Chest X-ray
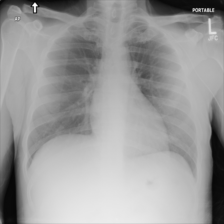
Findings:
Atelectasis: negative
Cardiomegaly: negative
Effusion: negative
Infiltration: negative
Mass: negative
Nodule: negative
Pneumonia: negative
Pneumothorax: negative
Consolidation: negative
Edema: negative
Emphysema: negative
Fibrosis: negative
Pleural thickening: negative
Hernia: negative